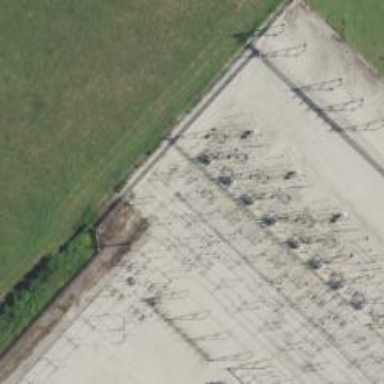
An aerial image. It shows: Switch for power supply.